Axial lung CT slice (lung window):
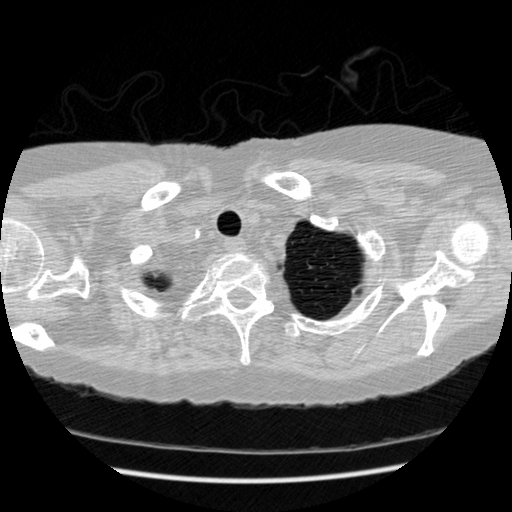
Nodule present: no